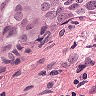
Metastatic tissue present: yes